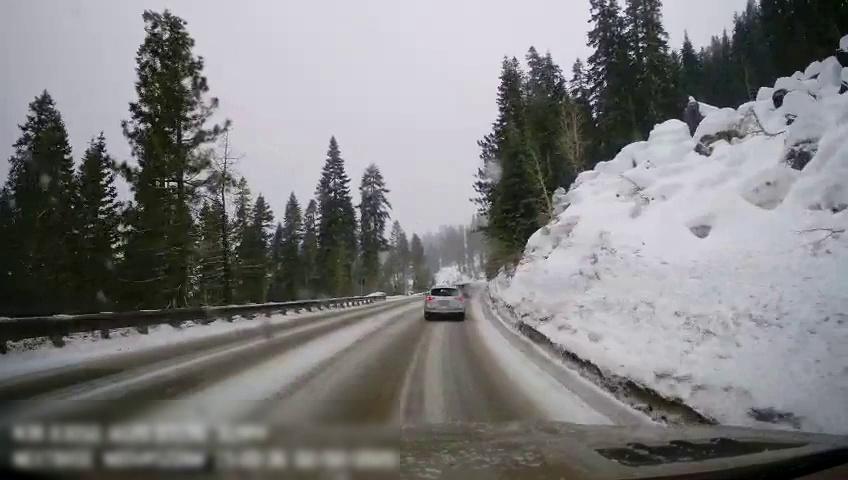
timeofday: Day
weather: Snowy
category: Drivable Space
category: Vehicles | SUV